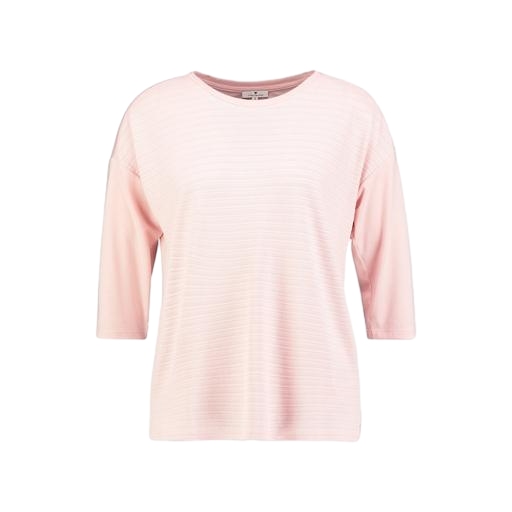
pink half-sleeve top, pink jersey tee, loose fit t-shirt, white background